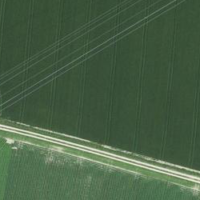
EUNIS habitat code: 52
Species observed at this site:
Helix pomatia